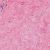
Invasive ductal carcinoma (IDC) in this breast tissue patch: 0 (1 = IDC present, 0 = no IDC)